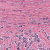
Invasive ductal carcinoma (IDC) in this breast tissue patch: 1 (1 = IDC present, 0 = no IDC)